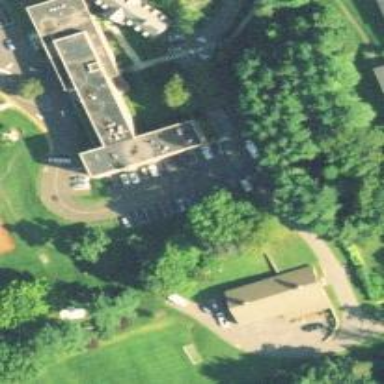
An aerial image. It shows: Part of building is shown in the image.